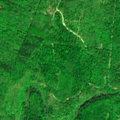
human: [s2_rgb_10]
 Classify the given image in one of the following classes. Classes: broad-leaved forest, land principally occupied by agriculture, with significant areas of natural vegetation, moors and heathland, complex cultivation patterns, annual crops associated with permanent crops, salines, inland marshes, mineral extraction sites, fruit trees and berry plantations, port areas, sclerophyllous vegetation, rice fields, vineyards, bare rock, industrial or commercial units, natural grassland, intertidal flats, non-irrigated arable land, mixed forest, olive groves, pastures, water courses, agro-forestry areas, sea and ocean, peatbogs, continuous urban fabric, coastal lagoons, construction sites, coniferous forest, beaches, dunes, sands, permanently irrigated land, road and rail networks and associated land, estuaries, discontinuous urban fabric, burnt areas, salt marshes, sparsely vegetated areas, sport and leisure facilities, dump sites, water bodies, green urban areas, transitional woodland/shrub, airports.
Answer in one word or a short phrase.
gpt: broad-leaved forest